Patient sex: F
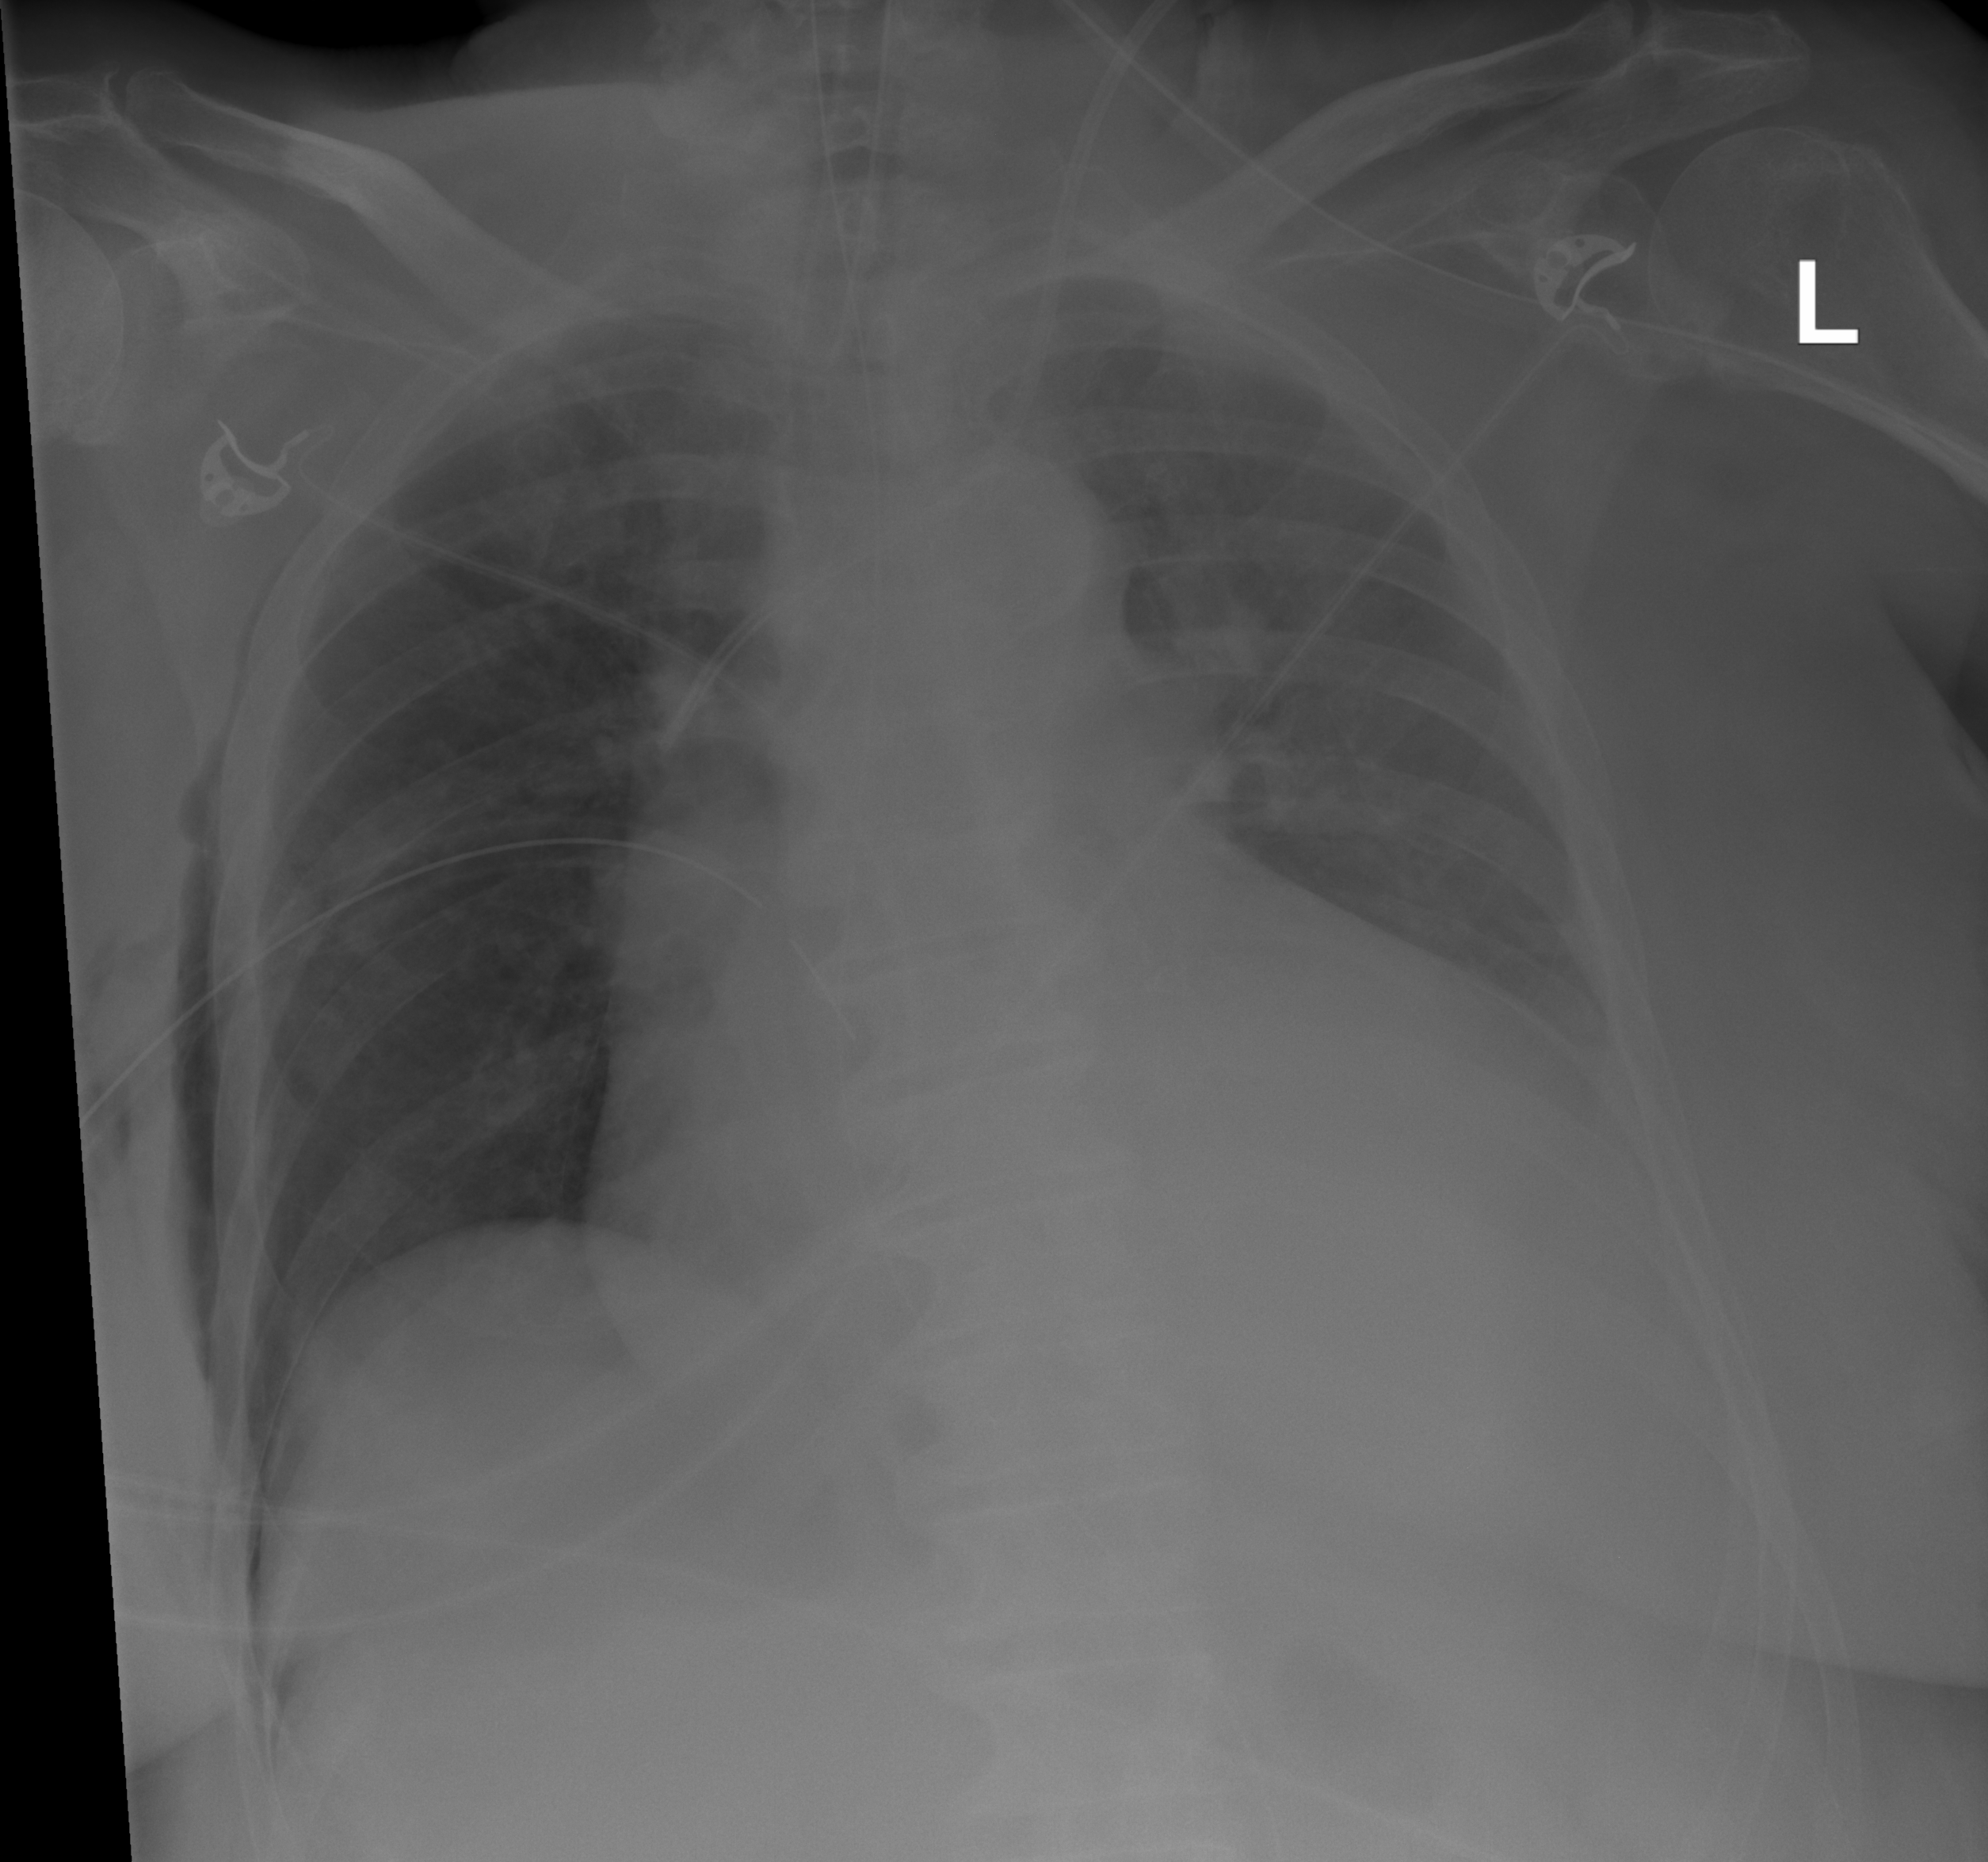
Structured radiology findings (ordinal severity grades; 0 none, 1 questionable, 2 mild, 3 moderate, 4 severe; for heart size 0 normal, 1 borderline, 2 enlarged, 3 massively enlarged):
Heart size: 2
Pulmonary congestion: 0
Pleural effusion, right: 0
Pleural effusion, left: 0
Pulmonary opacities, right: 0
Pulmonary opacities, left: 1
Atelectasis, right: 0
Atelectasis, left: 2